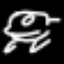
Label: frog